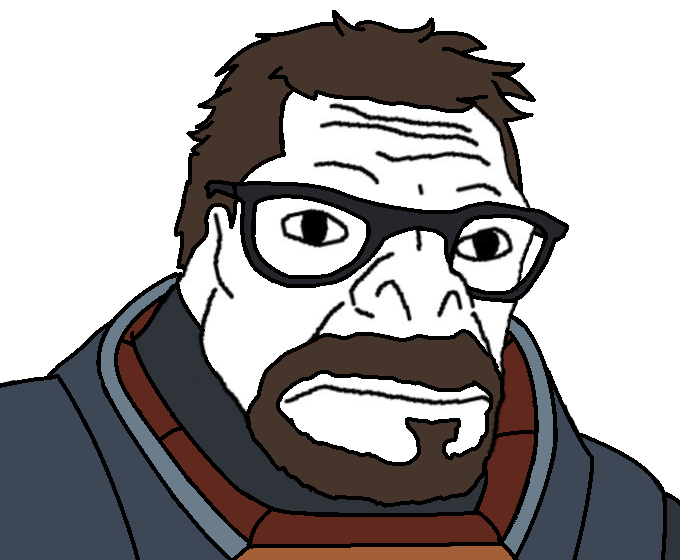
Label: 5_Craig